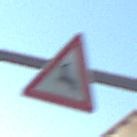
Verkehrszeichen: WildwechselRechts
Umgebung: Outdoor, Special
Tageszeit: MorningAfternoon
Wetter: Clear
Licht: Natural
Jahreszeit: NotSpecified
Kontrast: HighContrast